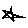
Label: star